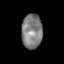
Tissue: lung
Cell type: Myeloid cells
Senescence score: 0.2399
Nuclear area (px): 706
Mean DAPI intensity: 126